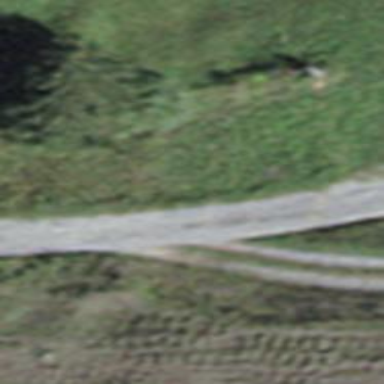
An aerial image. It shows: Unclassified road with fine gravel surface.